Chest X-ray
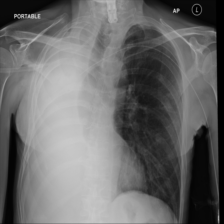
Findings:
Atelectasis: negative
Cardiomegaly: negative
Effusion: negative
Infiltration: negative
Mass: negative
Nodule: positive
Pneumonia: negative
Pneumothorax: negative
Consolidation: negative
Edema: negative
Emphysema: negative
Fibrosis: negative
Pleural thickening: negative
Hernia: negative